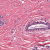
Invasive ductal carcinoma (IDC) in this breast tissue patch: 0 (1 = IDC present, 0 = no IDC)